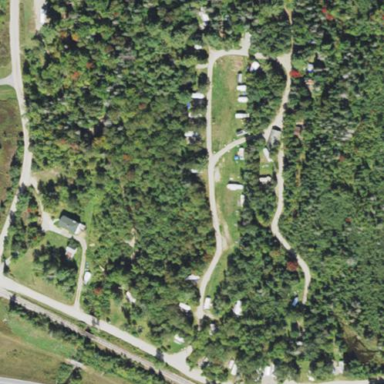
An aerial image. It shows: Campsite designated for tourism.